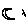
Label: moon